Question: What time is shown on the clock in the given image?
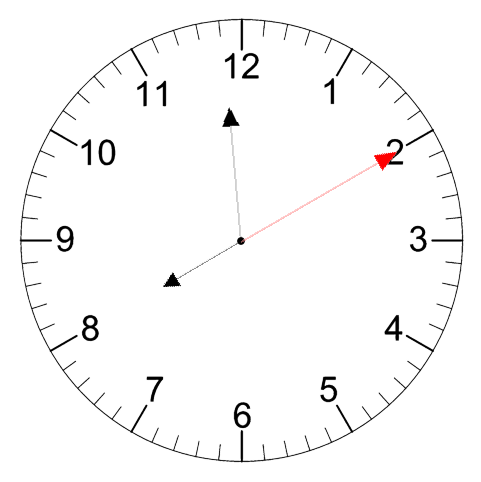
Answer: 07:59:10